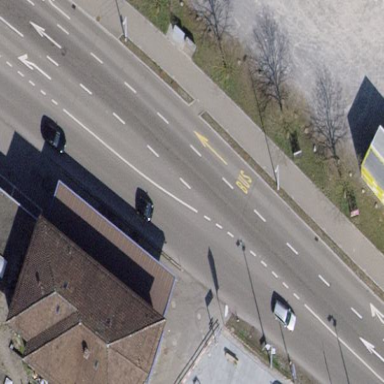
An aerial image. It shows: Hut serving as fuel station.